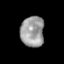
Tissue: prostate
Cell type: T cells
Senescence score: 0.29
Nuclear area (px): 711
Mean DAPI intensity: 156.293